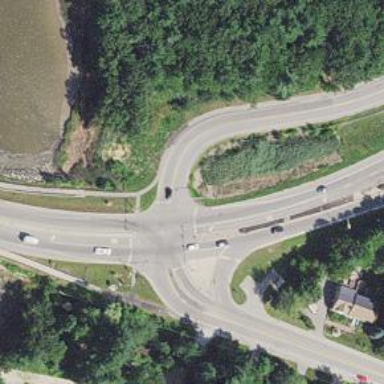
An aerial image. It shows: Roundabout on trunk road with asphalt surface.